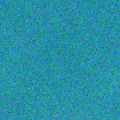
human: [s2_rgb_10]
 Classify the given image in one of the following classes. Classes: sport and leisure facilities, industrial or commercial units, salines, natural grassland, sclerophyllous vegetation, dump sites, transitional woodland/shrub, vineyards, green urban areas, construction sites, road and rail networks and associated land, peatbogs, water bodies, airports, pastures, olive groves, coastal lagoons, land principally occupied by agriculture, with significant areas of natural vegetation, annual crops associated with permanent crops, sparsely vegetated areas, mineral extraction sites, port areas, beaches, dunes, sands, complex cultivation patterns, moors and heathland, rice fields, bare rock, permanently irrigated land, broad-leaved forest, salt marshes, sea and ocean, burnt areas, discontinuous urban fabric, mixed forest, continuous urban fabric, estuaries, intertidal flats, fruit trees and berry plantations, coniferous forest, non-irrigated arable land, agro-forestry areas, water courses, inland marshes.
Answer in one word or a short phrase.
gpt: sea and ocean